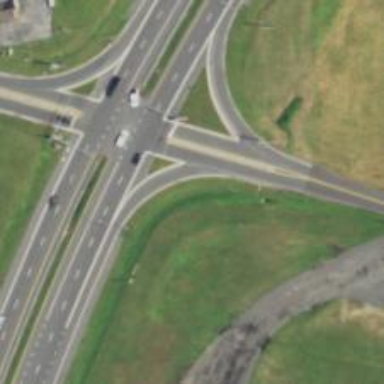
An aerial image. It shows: Trunk link highway.